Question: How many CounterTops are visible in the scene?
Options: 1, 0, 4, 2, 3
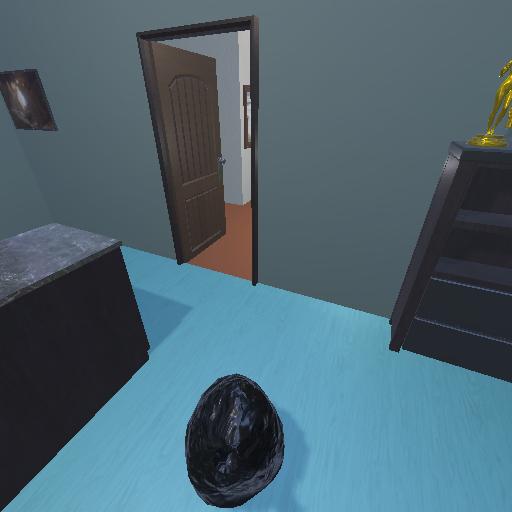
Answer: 1